Question: I would like to see if anyone knows how WunderList did this? See picture:

Basically, if you click on any List Item you add, this drawer pops out to show the item details. In this case I randomly added an item, apparently called "Rgh". Clicked on it, and it slides out from the right. You can swipe it and it goes back to whence it came from.
I thought it was a 'SliderMenu' library, perhaps one like jfeinstein10's, but Wunderlist already has a slider on the left. The one on the right (in picture) acts totally different. Its bigger, instead of pushing content, it just goes over the previous Activity (or Fragment?). And its not openable from swiping (only closing). I know with jfeinstien's, you can't do any of that - Right and LEft ahve to be very similar (unless you sublcass it).
I know there was something called the SlidingDrawer, but I hardly see this used anymore, could this be it? What is the most preferred way to implement this?
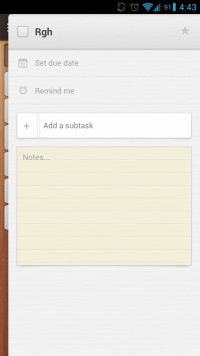
Answer: LinearLayout plus Animation. I've done similar in my app.
Not even using Fragments. Using an Animation class, the code is here:
'''
/*
This class is responsible for showing the sliding animation
*/
public class SlideAnim extends Animation {
int targetWidth;
View slideView;
ImageView imageView;
boolean close;
public SlideAnim(View _v, boolean _close, int _maxWidth, ImageView imageView) {
this.slideView = _v;
this.imageView = imageView;
targetWidth = _maxWidth;
close = _close;
}
protected void applyTransformation(float interpolatedTime, Transformation t) {
int newWidth;
if (!close) {
newWidth = (int) (targetWidth * interpolatedTime);
} else {
newWidth = (int) (targetWidth * (1 - interpolatedTime));
}
slideView.getLayoutParams().width = newWidth;
slideView.requestLayout();
imageView.setImageResource(slideView.getWidth() > 0 ? R.drawable.purple_arrow_right : R.drawable.purple_arrow_left);
}
public void initalize(int width, int height, int parentWidth, int parentHeight) {
super.initialize(width, height, parentWidth, parentHeight);
}
public boolean willChangeBounds() {
return true;
}
}
'''
Here is how I am invoking the animation from another Activity:
'''
SlideAnim slideAnim = new SlideAnim(trendingListLayout, false, maxListWidth, imageView);
slideAnim.setDuration(500);
slideAnim.reset();
trendingListLayout.clearAnimation();
trendingListLayout.startAnimation(slideAnim);
'''
I am animating a LinearLayout:
'''
<?xml version="1.0" encoding="utf-8"?>
<merge xmlns:android="http://schemas.android.com/apk/res/android"
android:id="@+id/top_container"
android:layout_width="fill_parent"
android:layout_height="fill_parent">
<com.eazyigz.views.EazyigzImageView
android:id="@+id/whole_screen"
android:layout_width="fill_parent"
android:layout_height="fill_parent"
android:layout_gravity="center"
android:scaleType="centerCrop" />
<LinearLayout
android:layout_width="fill_parent"
android:layout_height="fill_parent"
android:orientation="horizontal" >
<View
android:layout_width="wrap_content"
android:layout_height="fill_parent"
android:layout_weight="1" />
<LinearLayout
android:id="@+id/explore_expander"
android:layout_width="30dp"
android:layout_height="fill_parent"
android:background="@color/eazyigz_bg_primary"
android:orientation="horizontal"
android:visibility="invisible" >
<ImageView
android:id="@+id/explore_expander_icon"
android:layout_width="wrap_content"
android:layout_height="wrap_content"
android:layout_gravity="center_vertical"
android:layout_marginLeft="5dp"
android:layout_marginRight="5dp"
android:src="@drawable/purple_arrow_left" />
</LinearLayout>
<!-- List Layout -->
<LinearLayout
android:id="@+id/explore_list_layout"
android:layout_width="fill_parent"
android:layout_height="fill_parent"
android:layout_weight="1"
android:paddingTop="50dp"
android:background="@color/eazyigz_bg_secondary"
android:orientation="vertical"
android:visibility="invisible" >
<TextView
android:layout_width="fill_parent"
android:layout_height="wrap_content"
android:layout_marginBottom="10dp"
android:layout_marginLeft="15dp"
android:layout_marginRight="0dp"
android:layout_marginTop="10dp"
android:gravity="center_horizontal|center_vertical"
android:singleLine="true"
android:ellipsize="marquee"
android:focusable="true"
android:fadingEdge="horizontal"
android:marqueeRepeatLimit ="marquee_forever"
android:scrollHorizontally="true"
android:text="@string/top_trending"
android:textColor="@color/eazyigz_green"
android:textSize="30sp" />
<ProgressBar
android:id="@+id/explore_spinner"
android:layout_width="50dp"
android:layout_height="45dp"
android:layout_marginRight="10dp"
android:layout_marginTop="10dp"
android:indeterminateDrawable="@drawable/progress_spinner"
android:visibility="visible"
android:layout_gravity="center_horizontal|center_vertical"/>
<ListView
android:id="@+id/explore_list"
style="@style/EazyigzListView"
android:layout_width="fill_parent"
android:layout_height="fill_parent"
android:cacheColorHint="#<PHONE>"
android:divider="#0000"
android:layout_marginLeft="10dp" />
</LinearLayout>
</LinearLayout>
<LinearLayout
android:layout_width="wrap_content"
android:layout_height="fill_parent"
android:orientation="vertical"
android:paddingBottom="50dp"
android:paddingLeft="20dp" >
<LinearLayout
android:layout_width="fill_parent"
android:layout_height="wrap_content"
android:layout_weight="1"
android:orientation="vertical" />
<Button
android:id="@+id/eazyigz_play"
android:layout_width="fill_parent"
android:layout_height="wrap_content"
android:layout_marginBottom="20dp"
android:background="@drawable/eazyigz_button"
android:drawablePadding="0dp"
android:gravity="left|center_vertical"
android:padding="5dp"
android:text="@string/playing"
android:textColor="@color/eazyigz_white"
android:textSize="36sp"
android:visibility="gone"/>
<Button
android:id="@+id/eazyigz_create"
android:layout_width="fill_parent"
android:layout_height="wrap_content"
android:layout_marginBottom="20dp"
android:background="@drawable/eazyigz_button"
android:drawablePadding="0dp"
android:gravity="left|center_vertical"
android:padding="5dp"
android:text="@string/create"
android:textColor="@color/eazyigz_white"
android:textSize="36sp" />
<Button
android:id="@+id/eazyigz_explore"
android:layout_width="fill_parent"
android:layout_height="wrap_content"
android:layout_marginBottom="20dp"
android:background="@drawable/eazyigz_button"
android:drawablePadding="0dp"
android:gravity="left|center_vertical"
android:padding="5dp"
android:text="@string/explore"
android:textColor="@color/eazyigz_white"
android:textSize="36sp" />
<Button
android:id="@+id/eazyigz_listen"
android:layout_width="fill_parent"
android:layout_height="wrap_content"
android:background="@drawable/eazyigz_button"
android:drawablePadding="0dp"
android:gravity="left|center_vertical"
android:paddingBottom="5dp"
android:paddingLeft="5dp"
android:paddingRight="50dp"
android:paddingTop="5dp"
android:text="@string/stations"
android:textColor="@color/eazyigz_white"
android:textSize="36sp" />
<LinearLayout
android:layout_width="fill_parent"
android:layout_height="wrap_content"
android:layout_weight="1"
android:orientation="vertical" />
</LinearLayout>
</merge>
'''
The is what gets animated.
See video of what the screen looks like: <URL>